Field crop: maize
Growth stage: 2
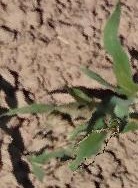
Species: maize